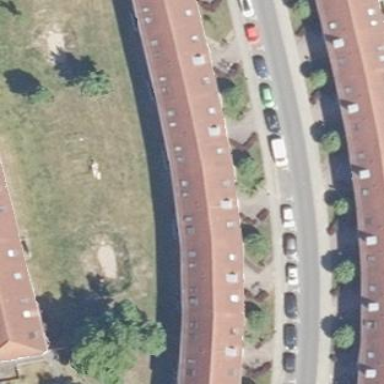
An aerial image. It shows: Apartments building with gambrel roof oriented along the structure.